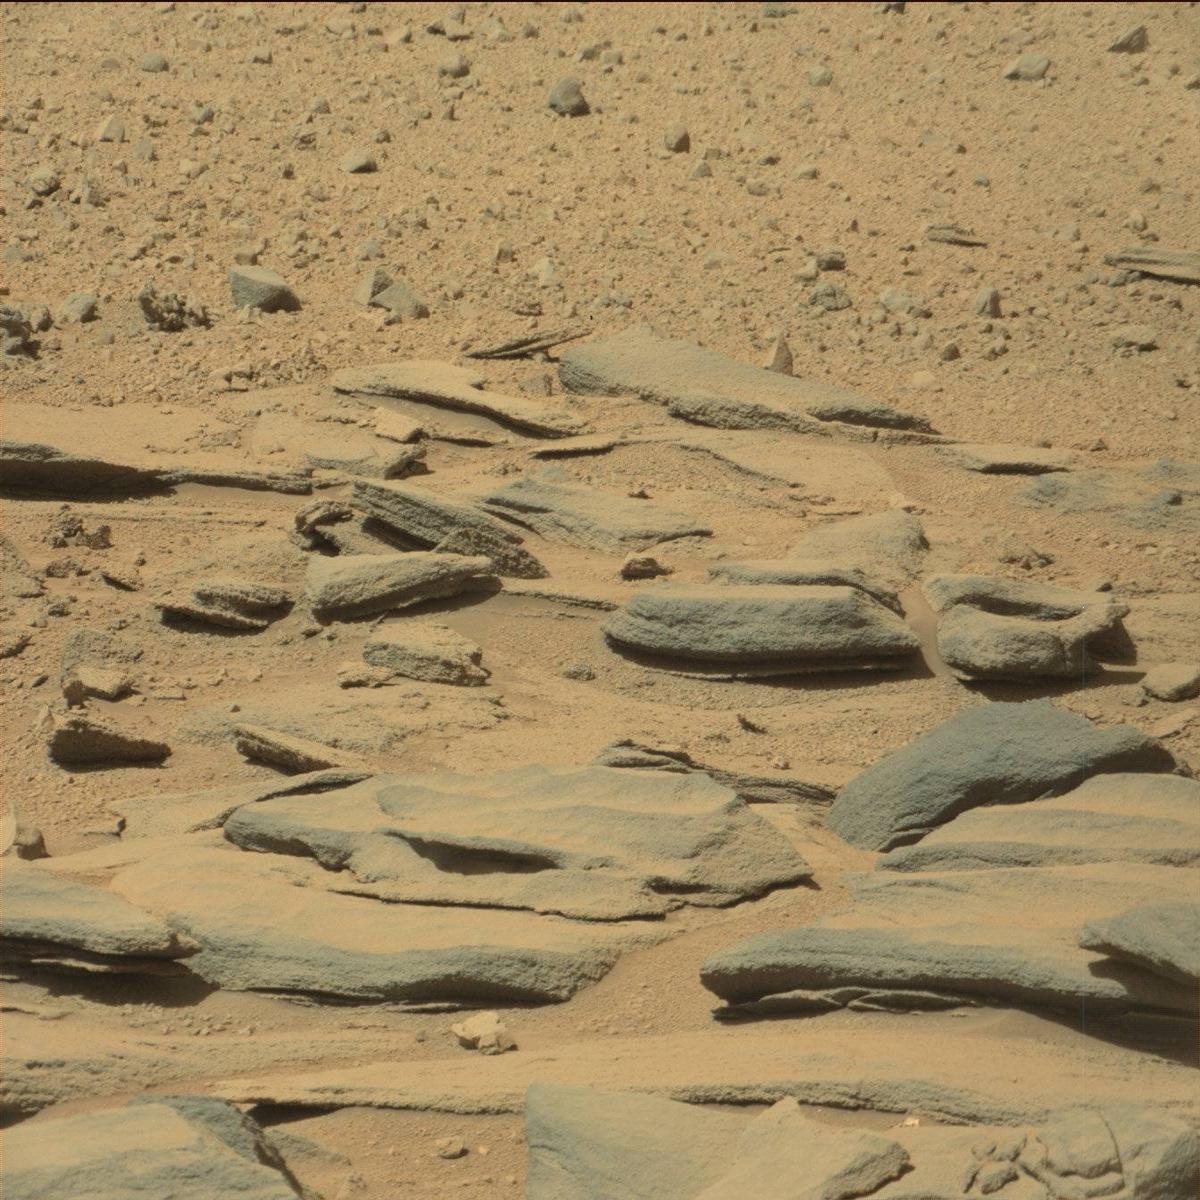
Terrain classes present: Bedrock, Rock, Sand / Soil